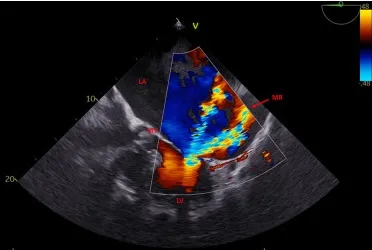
Left atrium (LA) with thrombus formation two-chamber view.
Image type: radiology (ultrasound)